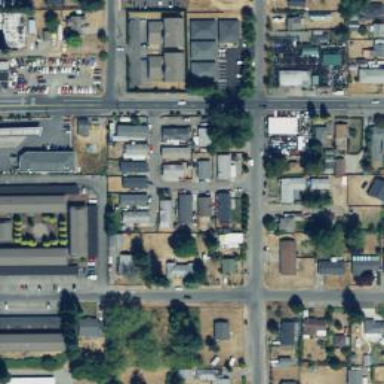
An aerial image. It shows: Residential area known as trailer park.